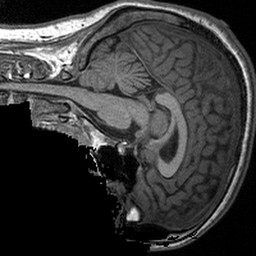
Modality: T1w
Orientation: sagittal
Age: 18
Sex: female